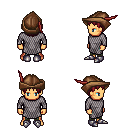
a pixel art fantasy rpg character, male body template, human, tanned skin, chain mail, teal pants, brunette plain hairstyle, leather cap, metal boots, four views (front, back, left, right), 2x2 character sprite sheet, small pixel art, hard edges, no anti-aliasing